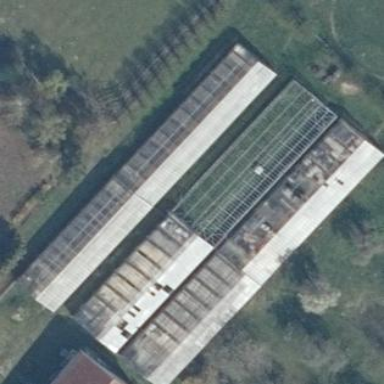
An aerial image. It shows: Greenhouse.